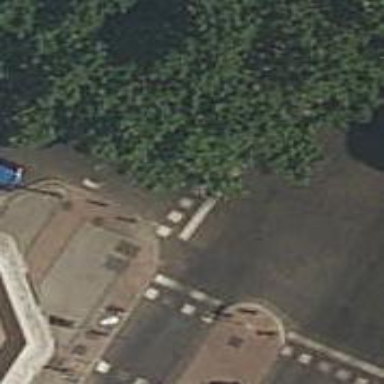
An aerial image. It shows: Zebra crossing with traffic signals. The crossing is marked by traffic lights.